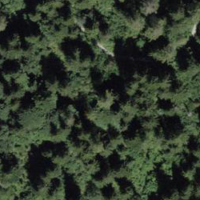
EUNIS habitat code: 43
Species observed at this site:
Atropa belladonna